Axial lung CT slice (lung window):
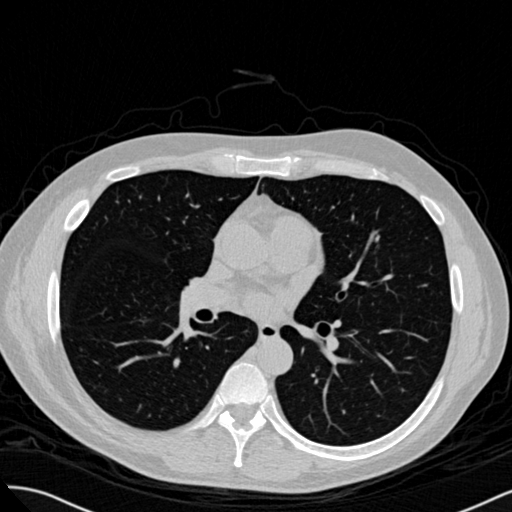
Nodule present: no